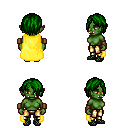
a pixel art fantasy rpg character, female body template, orc, green skin, yellow cape, gold greaves, green bangs hairstyle, leather bracers, ghillies, four views (front, back, left, right), 2x2 character sprite sheet, small pixel art, hard edges, no anti-aliasing